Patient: sex F, age 57
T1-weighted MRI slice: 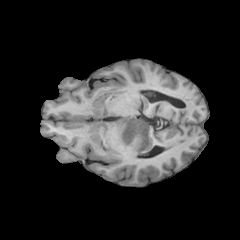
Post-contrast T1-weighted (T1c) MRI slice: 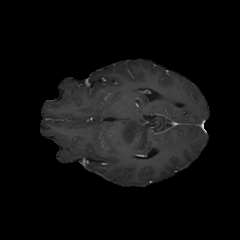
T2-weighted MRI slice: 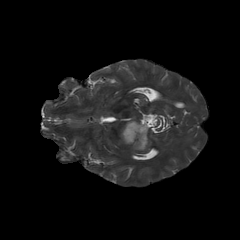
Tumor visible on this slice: yes
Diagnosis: Astrocytoma, IDH-wildtype
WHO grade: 3